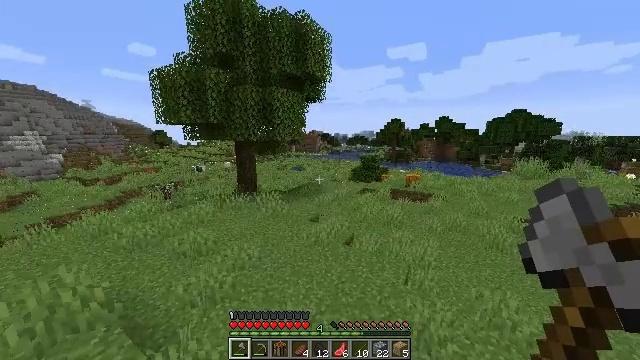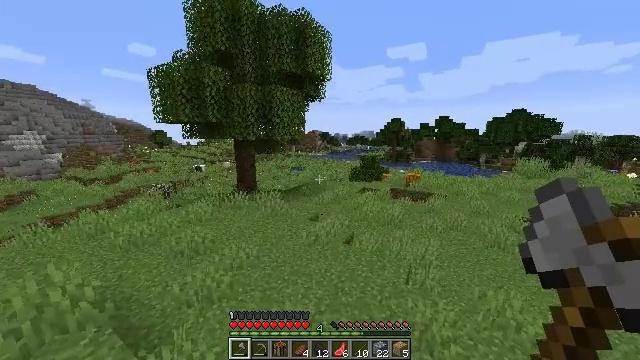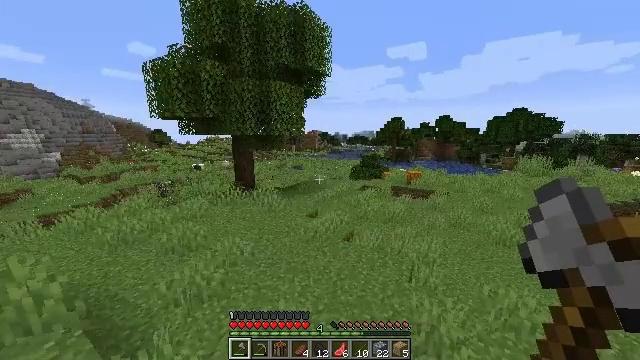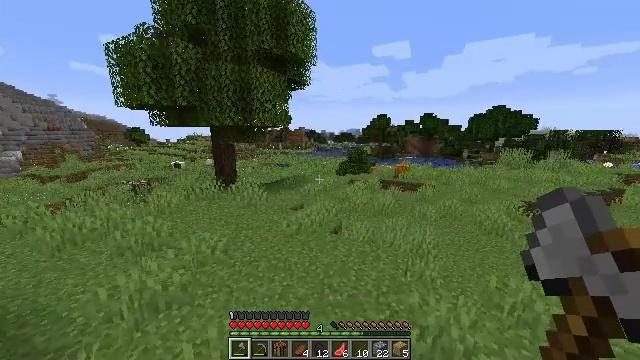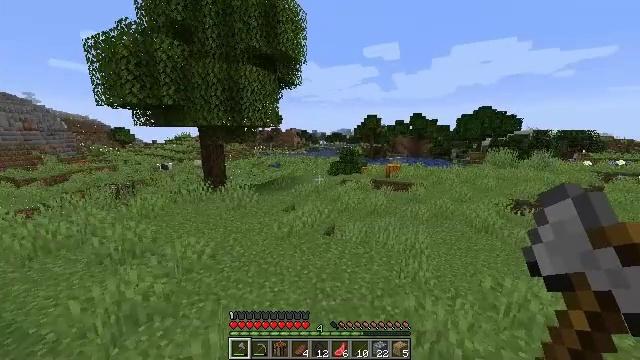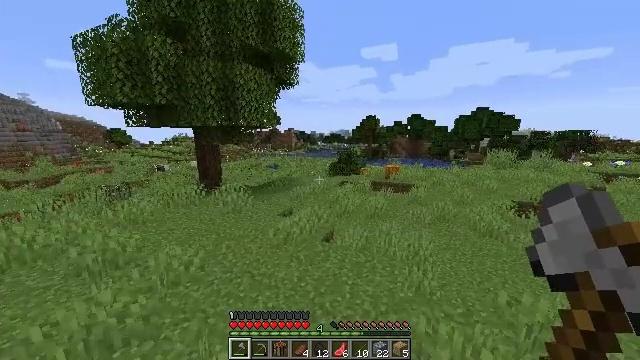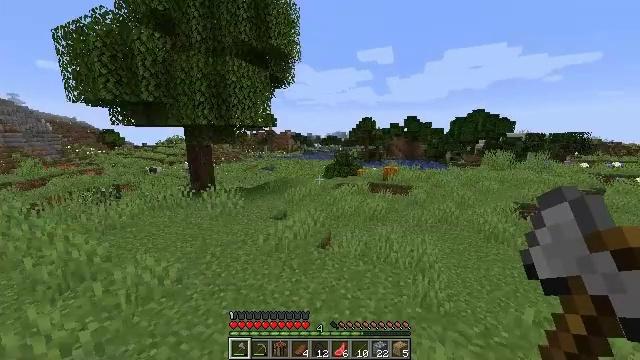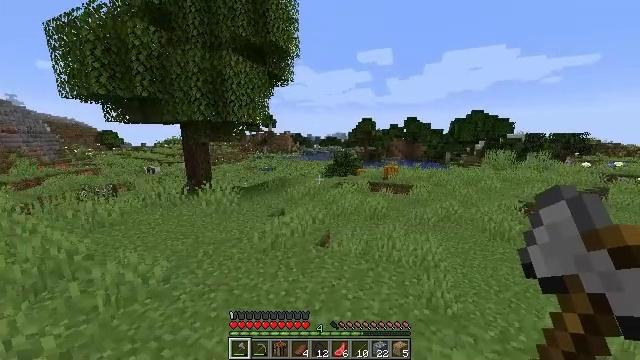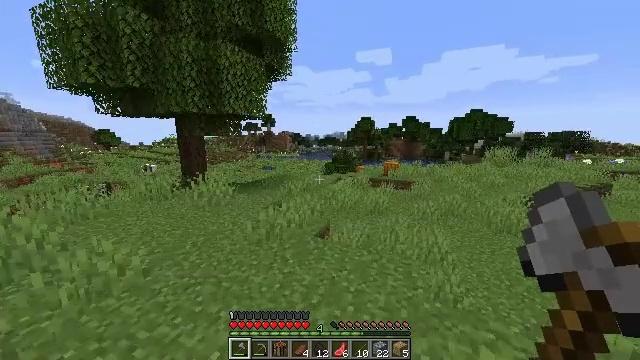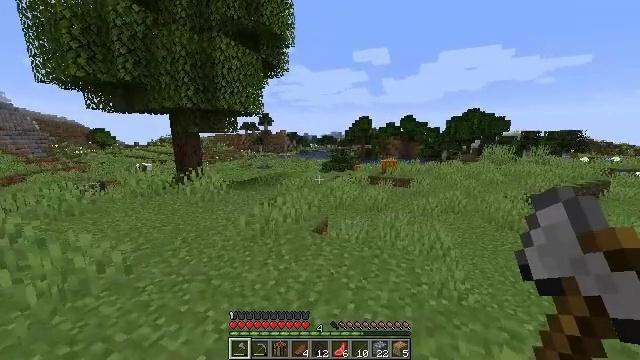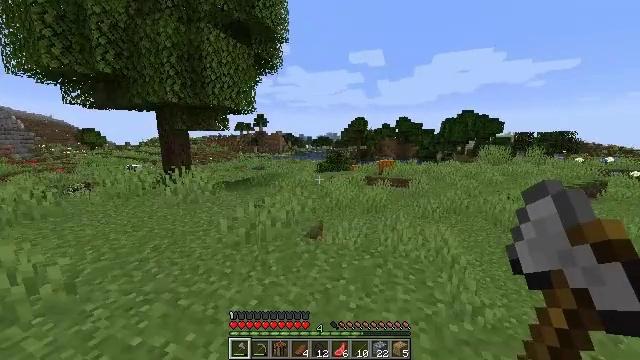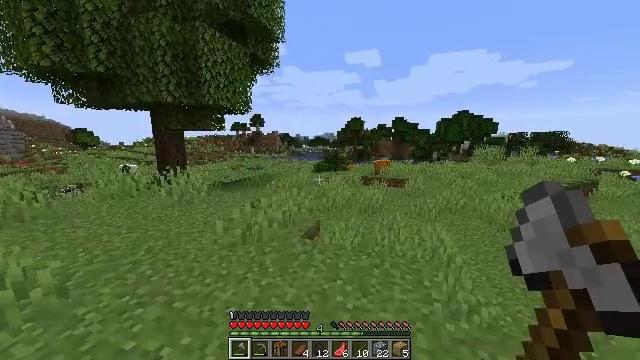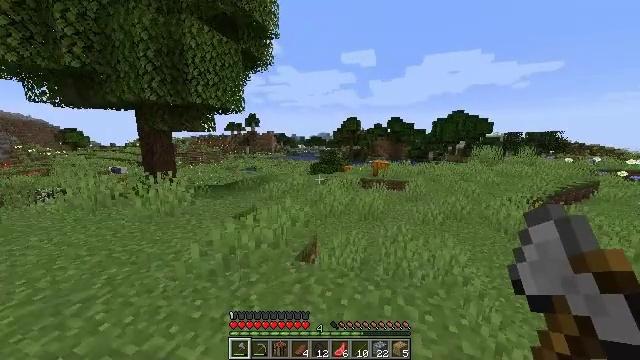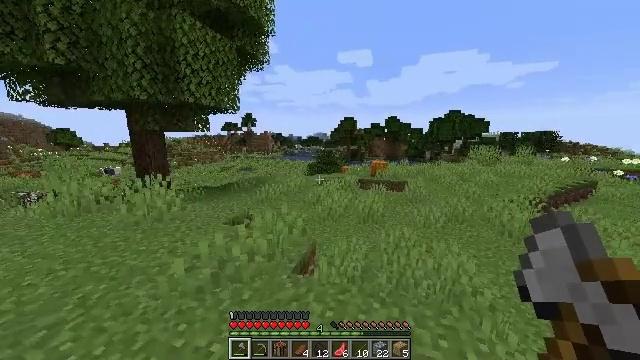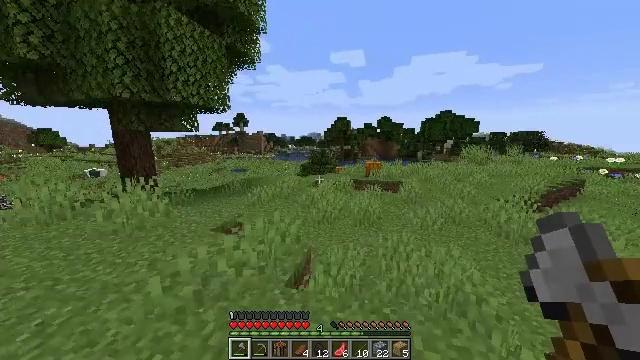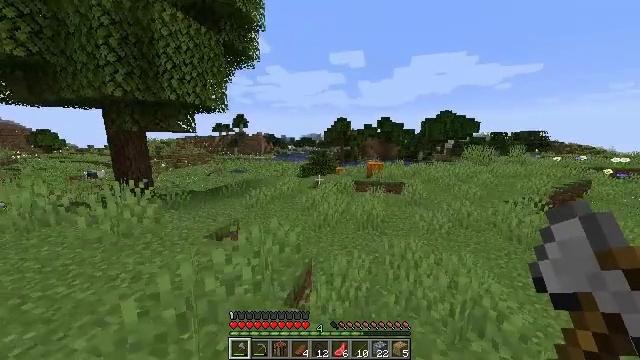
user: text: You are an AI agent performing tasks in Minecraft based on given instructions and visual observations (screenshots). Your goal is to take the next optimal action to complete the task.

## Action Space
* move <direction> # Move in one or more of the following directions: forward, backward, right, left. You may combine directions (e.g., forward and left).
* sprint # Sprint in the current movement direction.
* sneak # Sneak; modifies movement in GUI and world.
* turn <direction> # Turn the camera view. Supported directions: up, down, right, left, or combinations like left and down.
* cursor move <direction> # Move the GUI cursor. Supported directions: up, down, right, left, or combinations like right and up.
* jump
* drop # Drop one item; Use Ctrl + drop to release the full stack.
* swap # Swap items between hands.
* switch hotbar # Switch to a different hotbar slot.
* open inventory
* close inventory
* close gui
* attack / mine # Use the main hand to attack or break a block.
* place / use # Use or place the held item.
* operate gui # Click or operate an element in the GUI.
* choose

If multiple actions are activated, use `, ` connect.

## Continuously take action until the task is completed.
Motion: motion action
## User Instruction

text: Mine the pumpkin from the ground.
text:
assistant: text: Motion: move forward, sprint
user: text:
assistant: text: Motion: move forward, sprint
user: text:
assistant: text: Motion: move forward, sprint, turn right
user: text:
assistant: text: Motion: move forward, sprint, turn right
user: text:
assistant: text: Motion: move forward, sprint
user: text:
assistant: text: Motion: move forward, sprint
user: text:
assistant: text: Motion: move forward, sprint
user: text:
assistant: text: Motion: move forward, sprint
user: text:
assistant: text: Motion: move forward, sprint
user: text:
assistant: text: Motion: move forward, sprint, turn right
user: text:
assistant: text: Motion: move forward, sprint
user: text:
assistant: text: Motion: move forward, sprint, turn right
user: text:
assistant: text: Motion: move forward, sprint
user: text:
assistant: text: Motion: move forward, sprint, turn right
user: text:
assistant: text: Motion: move forward, sprint
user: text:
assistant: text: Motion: move forward, sprint
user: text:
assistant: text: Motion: move forward, sprint, jump
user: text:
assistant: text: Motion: move forward, sprint, jump
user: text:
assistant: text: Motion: move forward, sprint, jump
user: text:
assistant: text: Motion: move forward, sprint, jump
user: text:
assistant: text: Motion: move forward, sprint, turn right, jump
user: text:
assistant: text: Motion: move forward, sprint, turn right, jump
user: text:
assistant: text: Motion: move forward, sprint, turn right, jump
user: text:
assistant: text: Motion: move forward, sprint, turn right and down, jump
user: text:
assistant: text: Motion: move forward, sprint, turn right, jump
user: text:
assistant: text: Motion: move forward, sprint, turn right, jump
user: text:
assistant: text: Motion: move forward, sprint, turn right, jump
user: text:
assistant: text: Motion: move forward, sprint, turn right, jump
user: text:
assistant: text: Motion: move forward, sprint, jump
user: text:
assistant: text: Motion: move forward, sprint, jump